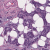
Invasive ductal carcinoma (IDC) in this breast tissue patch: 1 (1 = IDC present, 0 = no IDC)